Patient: sex M, age 35
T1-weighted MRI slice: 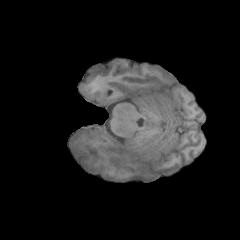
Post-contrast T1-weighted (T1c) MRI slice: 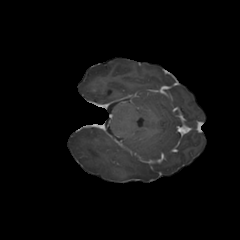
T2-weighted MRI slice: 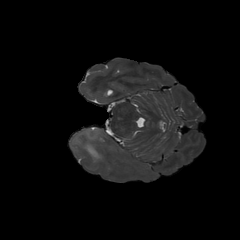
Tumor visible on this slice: yes
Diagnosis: Astrocytoma, IDH-wildtype
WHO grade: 2